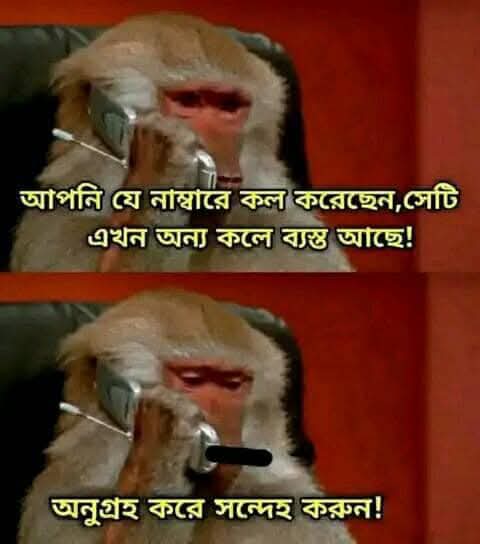
Text: আপনি যে নাম্বারে কল করেছেন, সেটি এখন অন্য কলে ব্যস্ত আছে!
অনুগ্রহ করে সন্দেহ করুন!
Label: Non Hate